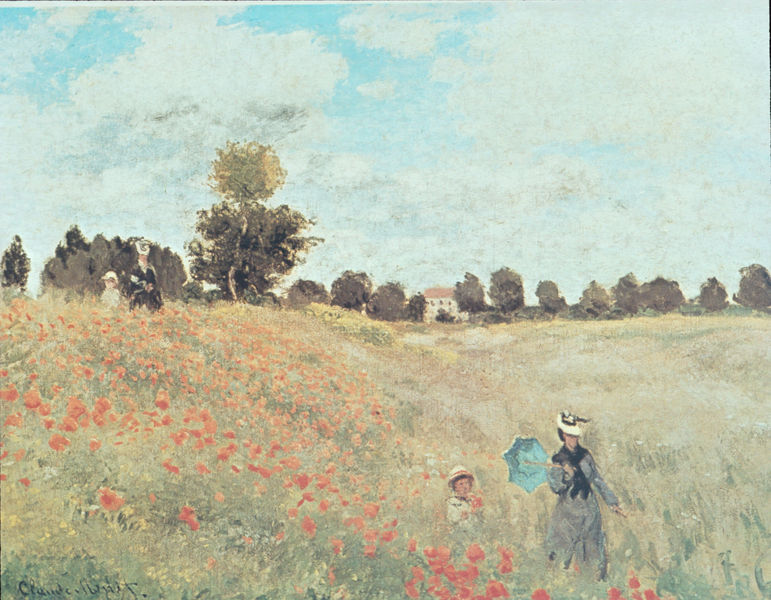
Titel: Les coquelicots, Die Mohnblumen
Künstler: Claude Monet
Standort: Paris
Institution: Musée d'Orsay
Schlagwörter: baum, blau, blätter, gemälde, himmel, laub, weiß, wolken, bäume, frauen, gelb, grün, impressionismus, landschaft, menschen, mädchen, blumen, fenster, frankreich, frau, grau, hell, hintergrund, hut, hüte, kleid, kleider, licht, renoir, schwarz, vordergrund, ölbild, blüten, dach, dame, gras, haus, rot, schal, schirm, sonnenschirm, tuch, weg, wiese, wolke, malerei, schleife, anzug, signatur, birke, feld, felder, horizont, horizontlinie, hügel, natur, weide, weite, wind, sonne, familie, frau kind, kind, mutter, blatt, pflanze, tal, wald, kinder, hellblau, sommer, zwei, jungen, acker, korn, hang, ausflug, spazieren, wetter, tulpen, duktus, strohhut, freizeit, monet, brauen, streifen, junge, sonnenhut, blumenwiese, knabe, spaziergang, bub, bedeckt, pleinair, mohn, mohnblumen, matrose, heiter, villa, claude, claude monet, himel, kin, impressionsismus, spaziergänger, klatschmohn, sohn, landstrich, hau, komplementärkontrast, menschne, bleu, felde, mohnfeld, moonblumen, blu, huas, spazieren gehen, mohnblume, fled, moon, seemannkostüm, sommerkleidung, sommerwiese, plein-air-malerei